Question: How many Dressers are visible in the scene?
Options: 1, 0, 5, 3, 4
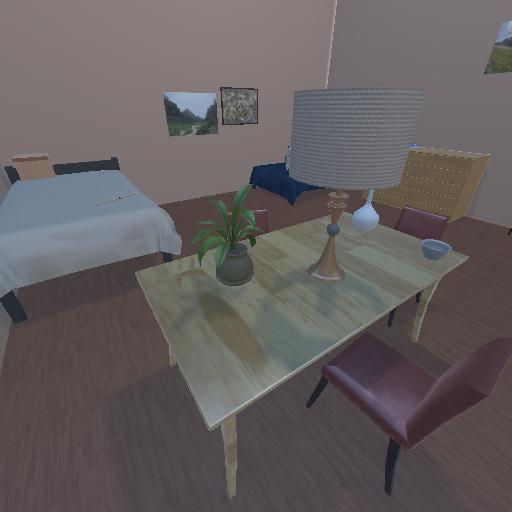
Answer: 1